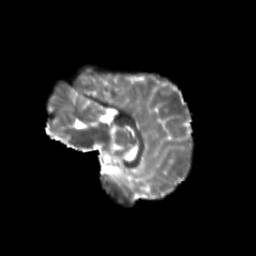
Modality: T2w
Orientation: sagittal
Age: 11
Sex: female
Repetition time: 9.512 s
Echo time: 0.089 s